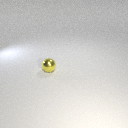
small yellow metal sphere